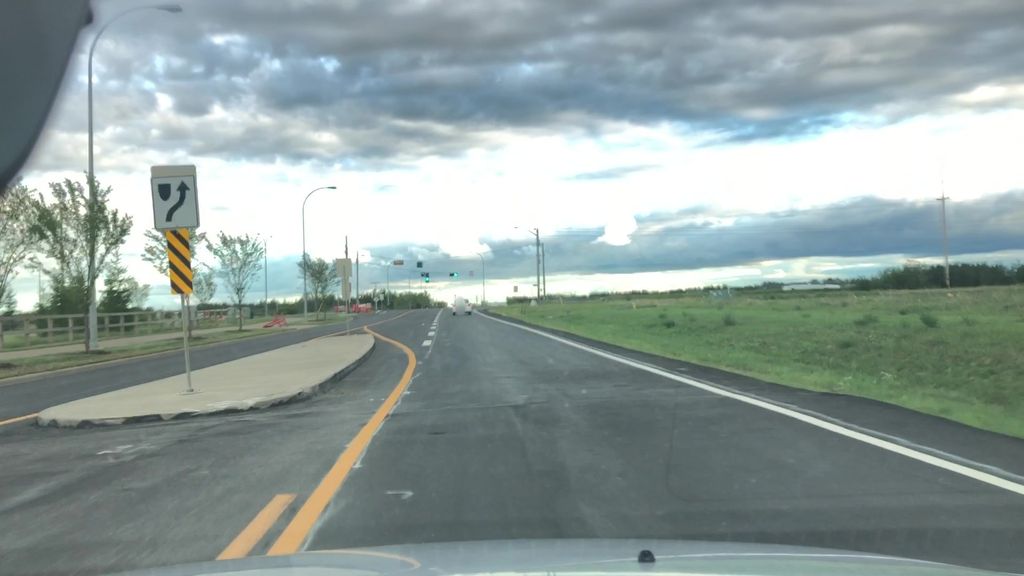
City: edmonton